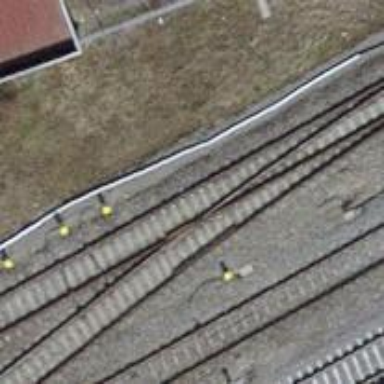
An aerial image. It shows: Single-track electrified railway siding with contact line.